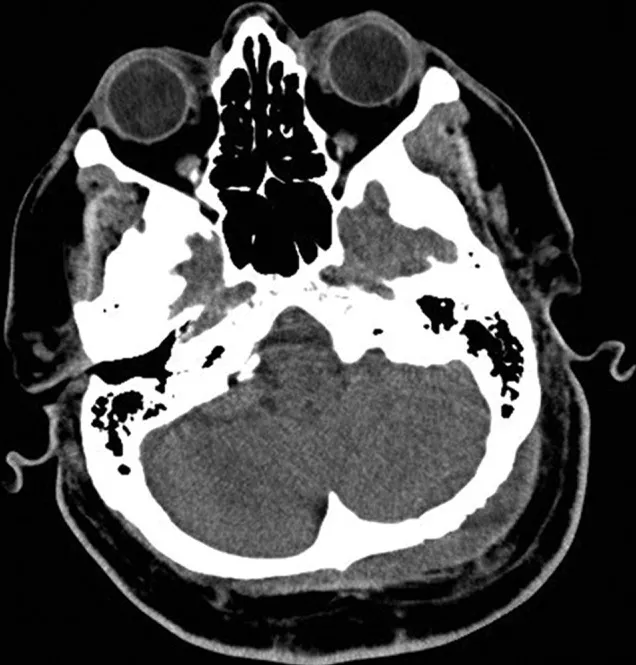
CT scan showing soft tissue swelling suggestive of epidural abscess of left posterior fossa.
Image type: radiology (ct)